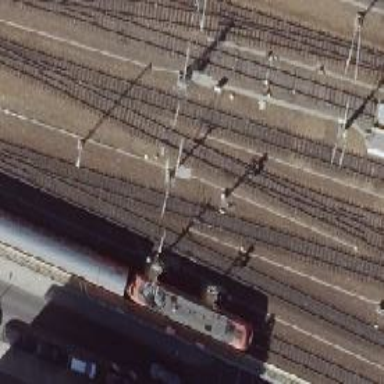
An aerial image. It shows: Railway switch with the turnout side on the left.